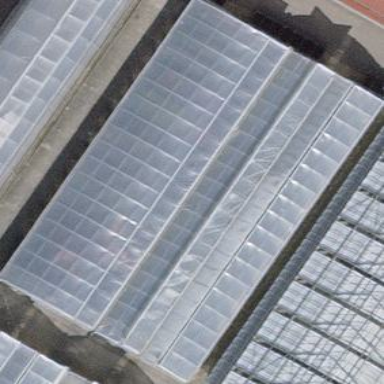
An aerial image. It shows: Greenhouse.